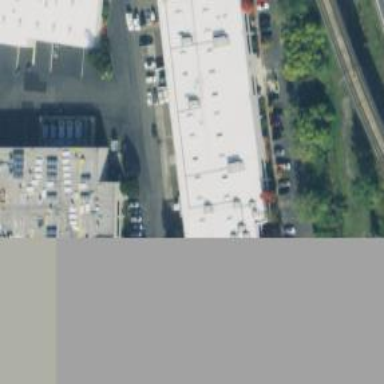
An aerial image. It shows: Industrial building.